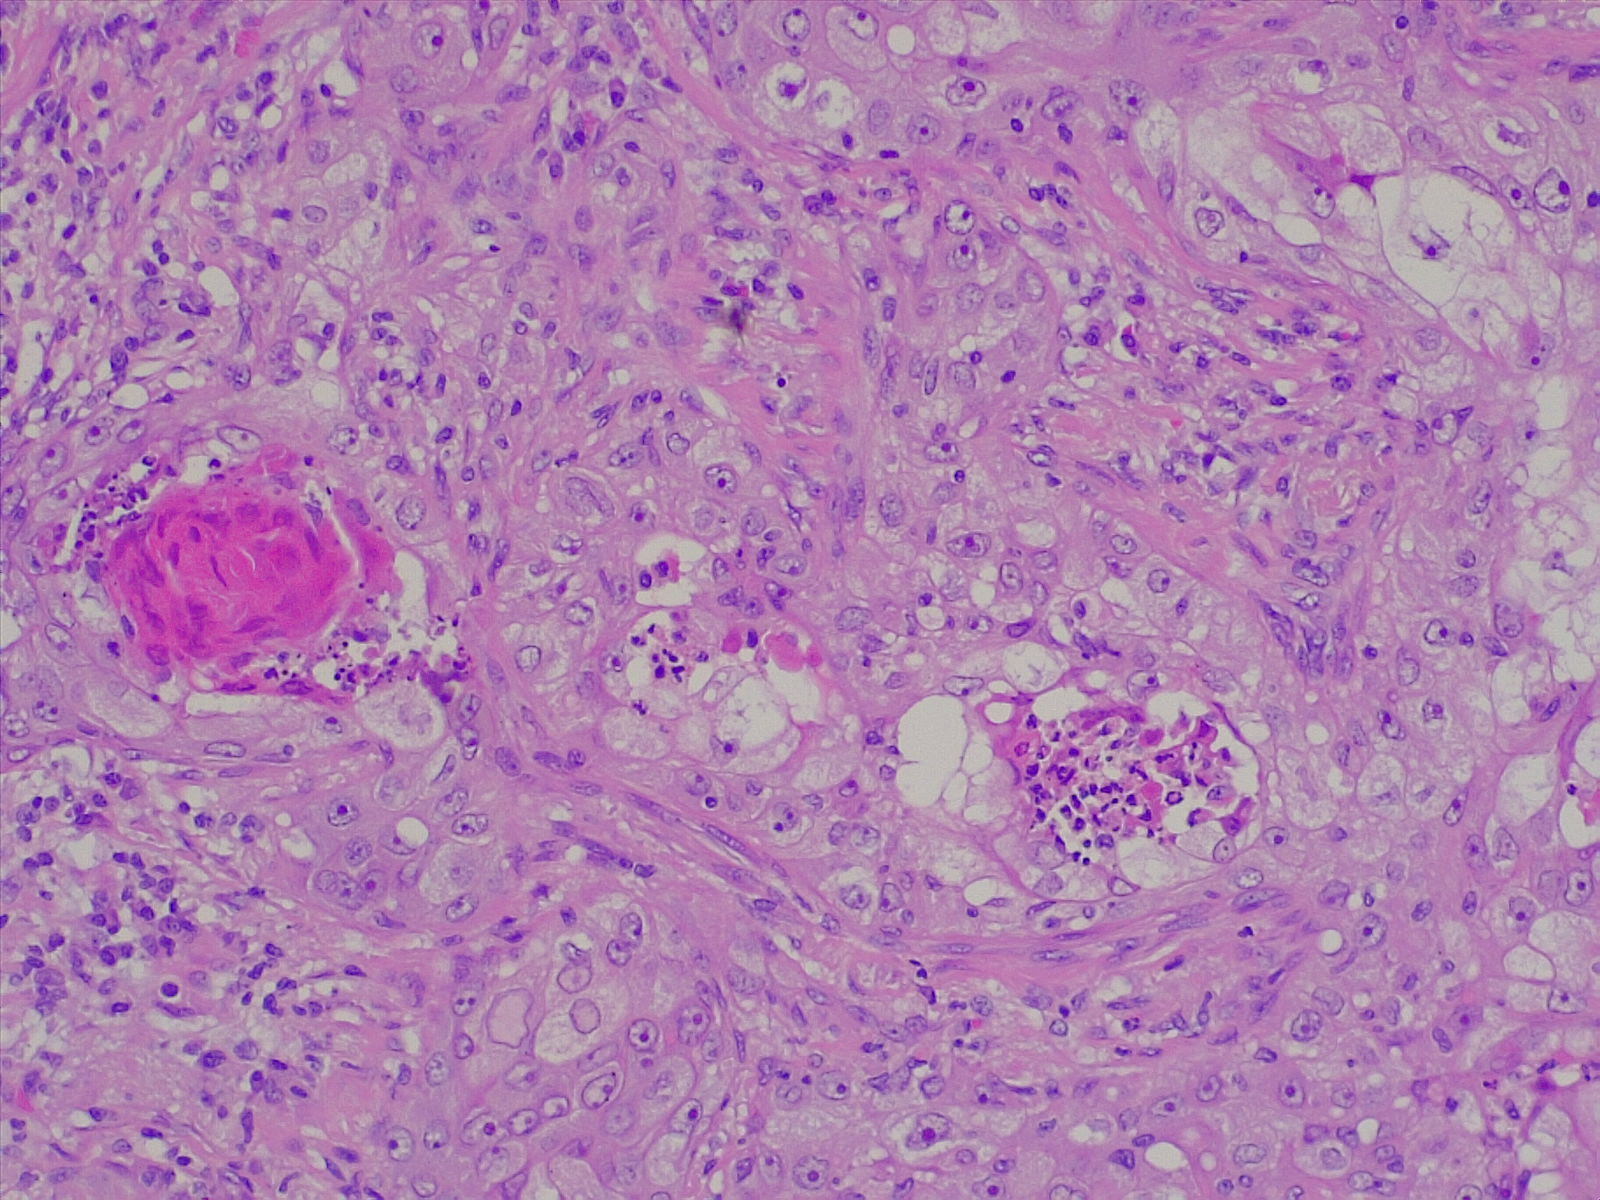
Label: lung squamous cell carcinoma, well differentiated